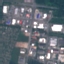
Land use / land cover class: Industrial